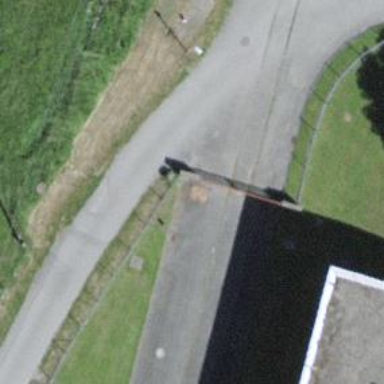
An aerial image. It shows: Gate.